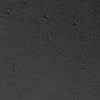
Atmospheric dust classification: not_dusty